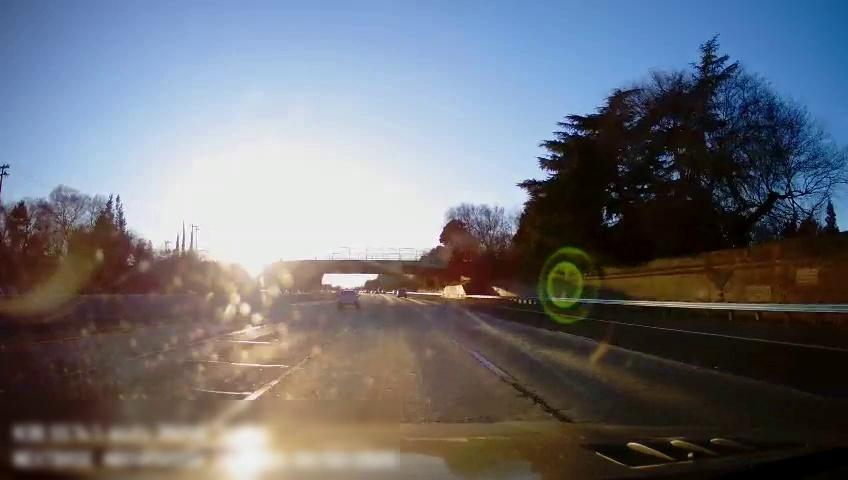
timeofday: Day
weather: Sunny
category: Drivable Space
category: Vehicles | Truck
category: Vehicles | SUV
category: Lanes | Alternate Lane
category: Lanes | Alternate Lane
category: Lanes | Current Lane
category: Lanes | Current Lane
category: Lanes | Alternate Lane
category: Traffic | Signs